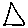
Label: triangle